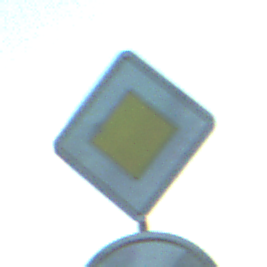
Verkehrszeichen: Vorfahrtsstrasse
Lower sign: EndeGeschwindigkeit70
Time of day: SunriseSunset
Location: Outdoor (RoadRail)
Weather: PartlyCloudy
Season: NotSpecified
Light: Natural